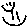
Label: smiley face